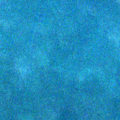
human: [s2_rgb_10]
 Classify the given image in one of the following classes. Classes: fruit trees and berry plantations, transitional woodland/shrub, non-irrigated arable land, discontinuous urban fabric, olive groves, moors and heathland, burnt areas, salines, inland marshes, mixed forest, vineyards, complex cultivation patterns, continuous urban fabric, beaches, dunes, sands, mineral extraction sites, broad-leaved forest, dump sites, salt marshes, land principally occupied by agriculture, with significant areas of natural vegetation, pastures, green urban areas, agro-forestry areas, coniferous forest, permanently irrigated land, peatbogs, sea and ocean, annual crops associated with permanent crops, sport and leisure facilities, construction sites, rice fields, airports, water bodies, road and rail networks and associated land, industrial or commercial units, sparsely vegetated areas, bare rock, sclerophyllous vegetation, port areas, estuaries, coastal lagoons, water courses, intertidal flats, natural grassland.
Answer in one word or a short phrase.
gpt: sea and ocean